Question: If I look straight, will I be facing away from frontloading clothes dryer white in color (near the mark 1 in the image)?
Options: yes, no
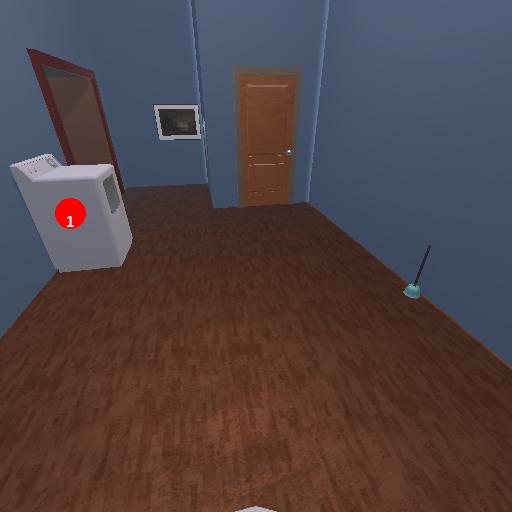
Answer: yes